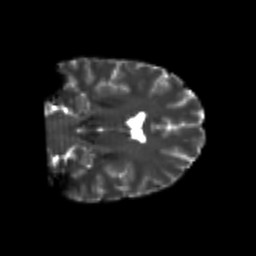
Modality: T2w
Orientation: coronal
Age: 23
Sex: female
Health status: healthy
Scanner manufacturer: philips
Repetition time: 7.39 s
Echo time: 0.08599 s